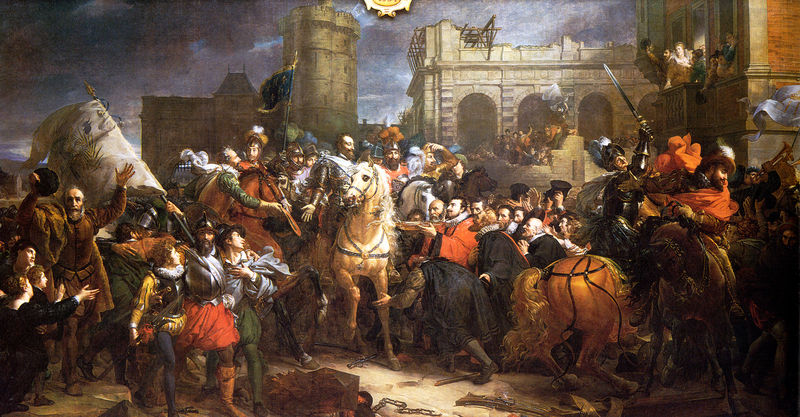
Titel: Der Einzug Heinrichs IV. in Paris (1594)
Künstler: François Gérard
Standort: Versailles
Institution: Galerie des Batailles
Schlagwörter: blau, dunkel, feder, gemälde, gewitter, hand, held, himmel, kampf, mann, schatten, umhang, wolken, frauen, grün, menschen, stadt, abend, bewegung, braun, bunt, fenster, frau, grau, hut, hüte, licht, männer, nacht, orange, schwarz, strasse, weiss, blick, dame, gebäude, haus, rot, schloss, tiere, weg, leute, malerei, masse, menge, rock, zylinder, bart, blond, bärte, gedränge, barock, kragen, steine, gesten, holland, hände, niederlande, schauen, dämmerung, erde, häuser, boden, gold, stoff, adel, pferd, pferde, reiter, turm, chaos, federbusch, hufe, mähne, schweif, schärpe, balkon, bogen, fahnen, fahne, flagge, farben, dächer, mauer, farbe, empore, krieg, schlacht, treppe, unwetter, zerstörung, historienbild, könig, lanze, soldaten, dunkelblau, zeigen, fallen, zinnen, bögen, schild, ruine, gerüst, schlachten, antike, burg, balustrade, festung, revolution, schwert, schwerter, soldat, getümmel, tumult, schweden, mäntel, volk, ruinen, degen, helm, stiefel, herrscher, krause, menschenmenge, ritter, gustav adolf, rüstung, schimmel, sieg, wimpel, arkaden, wappen, triumph, gestus, helme, harnisch, fuchs, gewehr, ross, herzog, historienmalerei, zeichnerisch, ehrerbietung, historiengemälde, verbeugung, stadtmauer, zaum, dreissigjähriger krieg, huldigung, strumpfhosen, armbrust, begrüßung, jubel, verletzung, triumphzug, bau, stürzen, verwirrung, baustelle, winken, rückkehr, rundturm, weisen, geschenke, schlecht, einmarsch, einzug, siegeszug, triumpfzug, gaben, belagerung, befreiung, barokk, jubeln, nlau, heraus, sodateska, pfrd, eroberrungsszene, siegesfeieer, press, horses, recolution